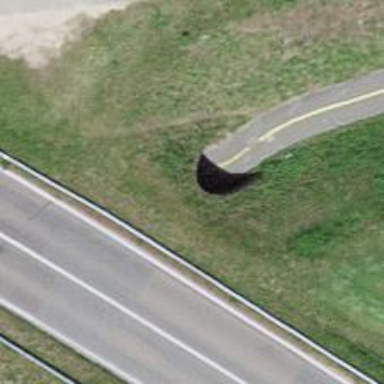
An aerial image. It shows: Tunnel for cyclists along cycleway.